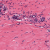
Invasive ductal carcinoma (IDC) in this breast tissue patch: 0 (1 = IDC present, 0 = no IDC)